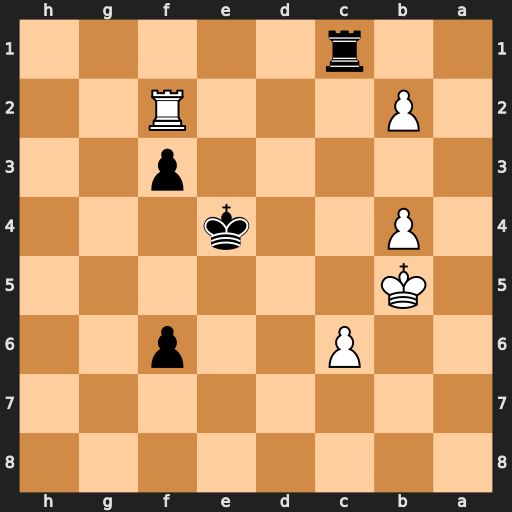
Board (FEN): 8/8/2P2p2/1K6/1P2k3/5p2/1P3R2/2r5
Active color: b
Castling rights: -
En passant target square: -
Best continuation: Ke3 Rh2 f2 Rxf2 Kxf2